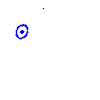
Particle: proton